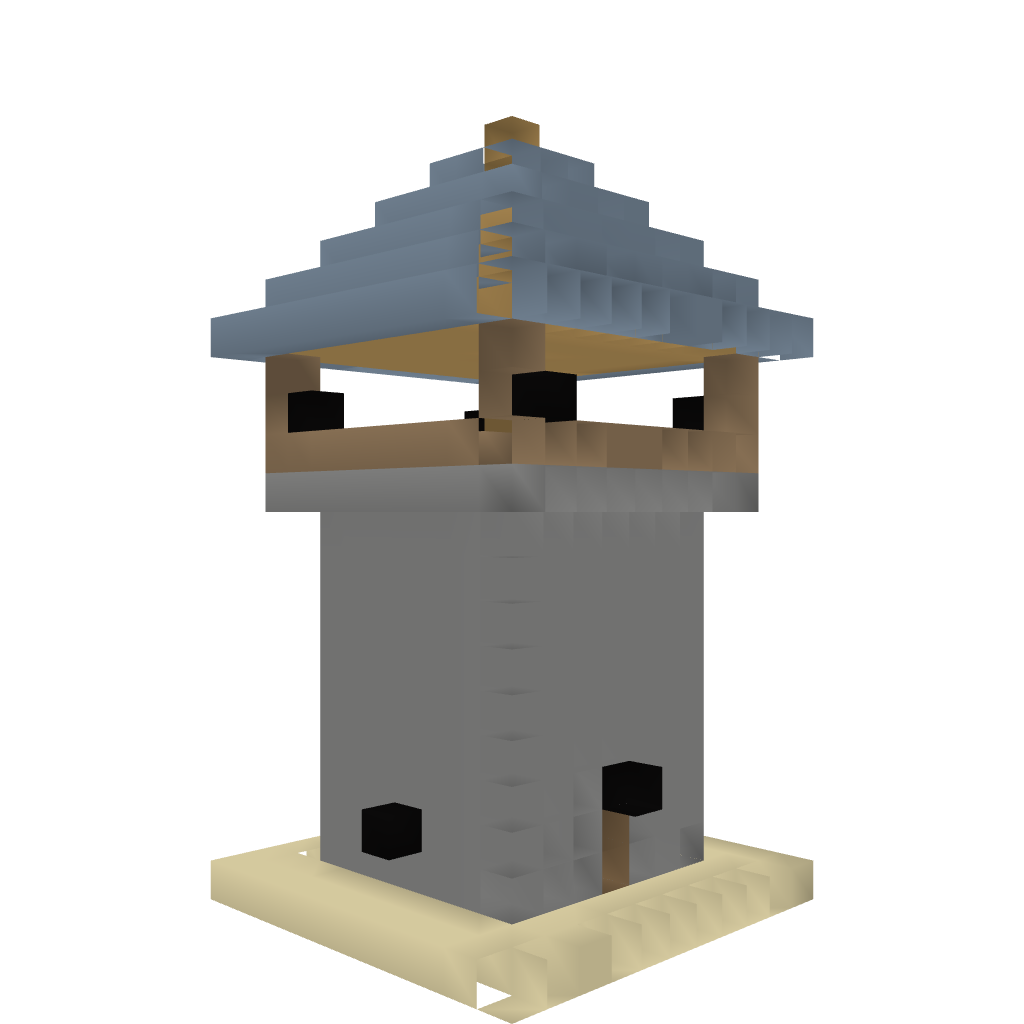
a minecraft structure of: Stronghold Crusader tower